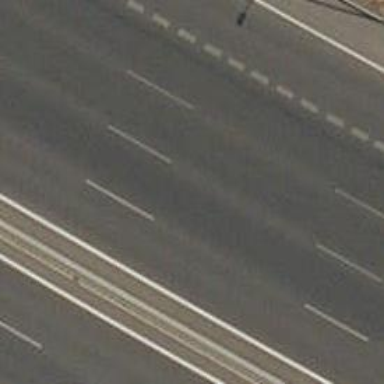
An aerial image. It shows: View of motorway.